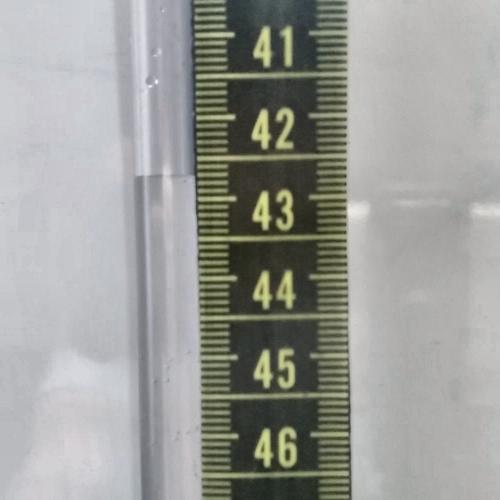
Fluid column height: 42.7 cm